Interaction volume radius: 10 \u00c5
Interaction volume height: 10 \u00c5
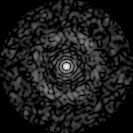
Disorder parameter: 0.8379